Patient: sex F, age 75
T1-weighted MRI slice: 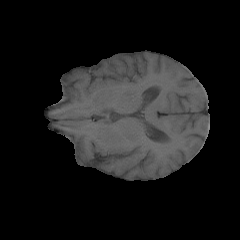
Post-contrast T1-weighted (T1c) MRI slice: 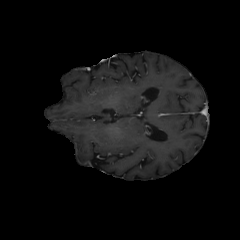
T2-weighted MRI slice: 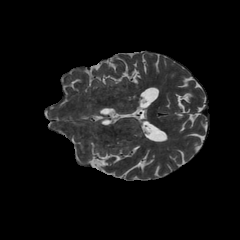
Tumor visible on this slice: no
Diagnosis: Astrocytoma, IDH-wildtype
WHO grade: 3